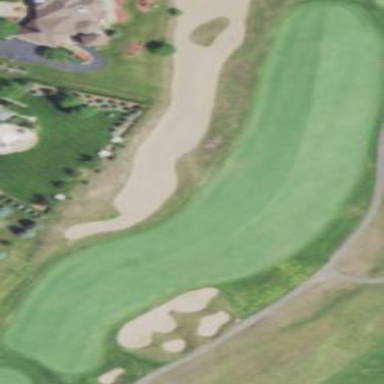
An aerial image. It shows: Golf fairway surrounded by grass.